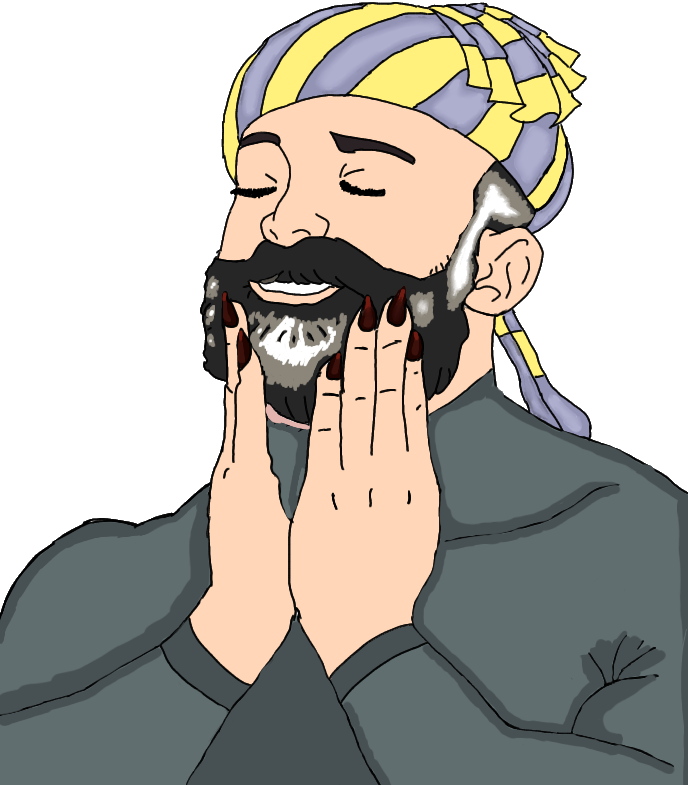
Label: 5_Feels_Good